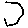
Label: hexagon